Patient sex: F
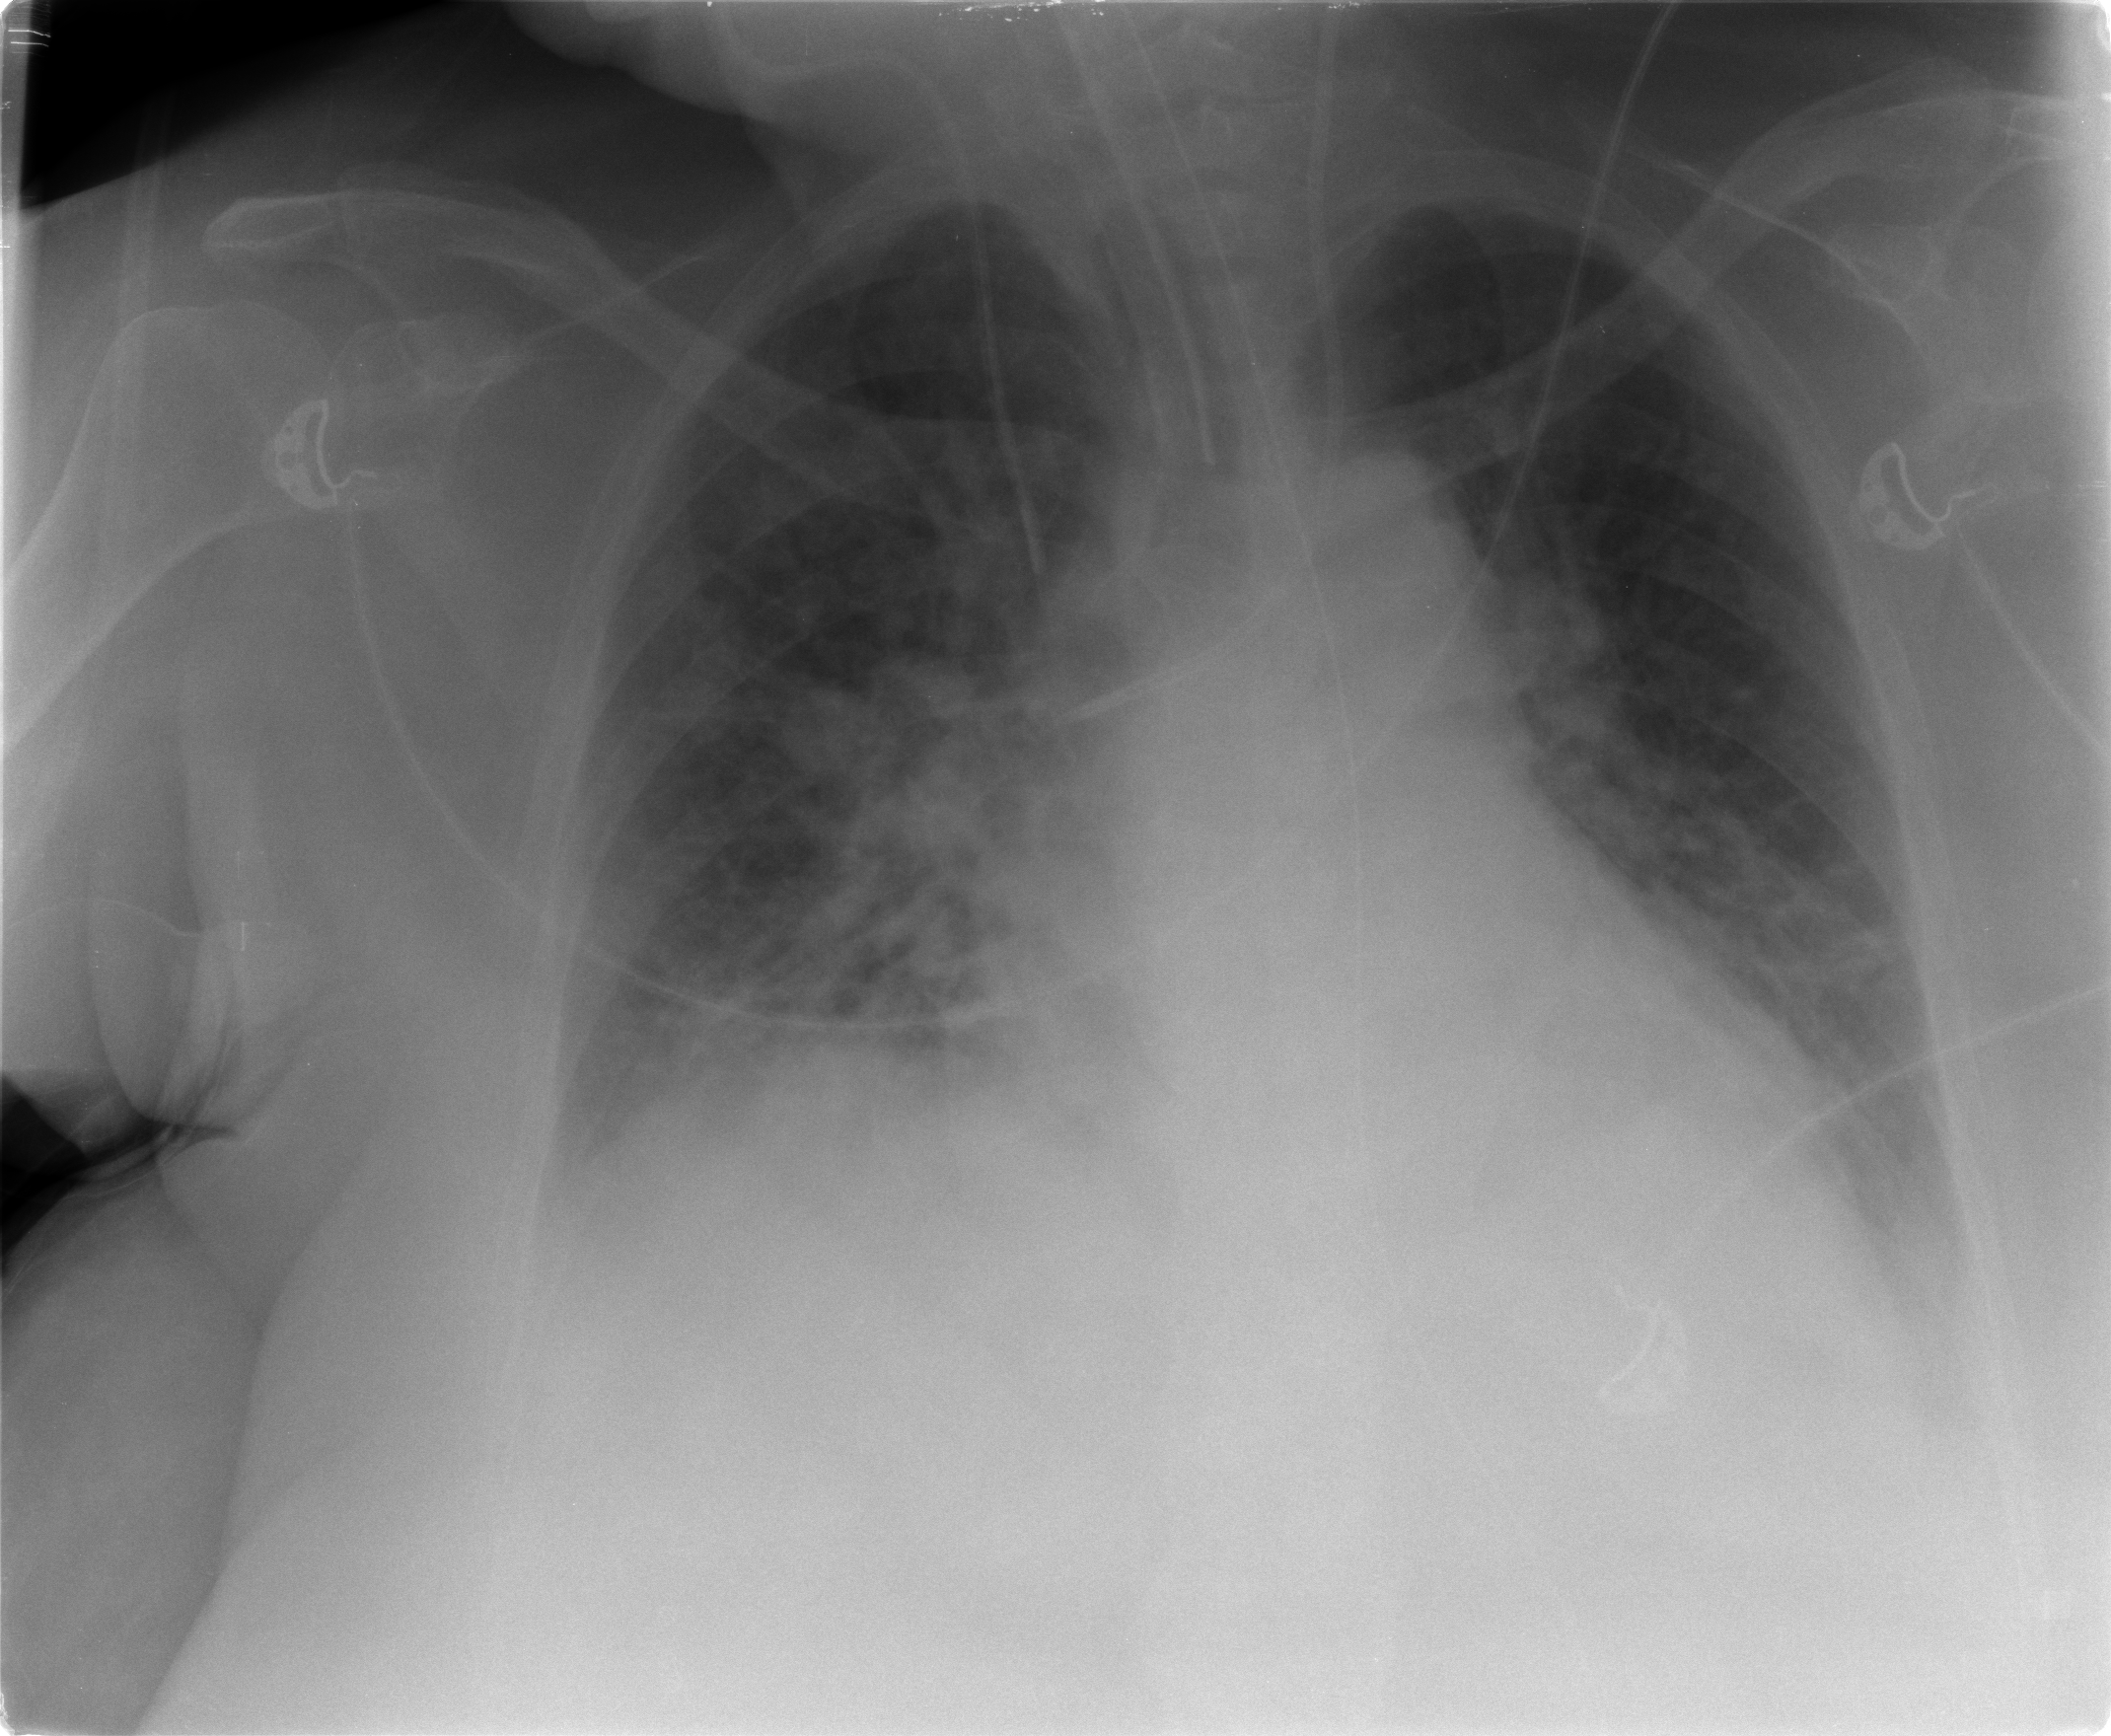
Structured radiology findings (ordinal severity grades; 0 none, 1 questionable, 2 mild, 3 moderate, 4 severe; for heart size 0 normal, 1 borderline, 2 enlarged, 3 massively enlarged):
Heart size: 1
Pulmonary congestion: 3
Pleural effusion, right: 2
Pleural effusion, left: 2
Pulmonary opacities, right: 2
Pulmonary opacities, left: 2
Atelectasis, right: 2
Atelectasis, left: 2